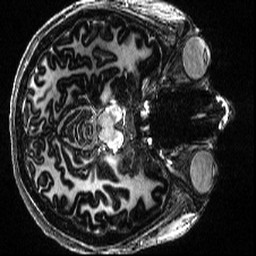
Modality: T1w
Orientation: axial
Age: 26
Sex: female
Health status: healthy
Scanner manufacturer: siemens
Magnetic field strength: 7 T
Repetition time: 4.3 s
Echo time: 0.00227 s